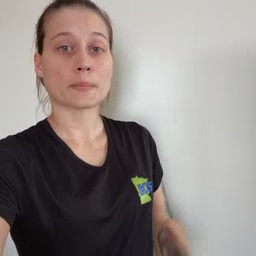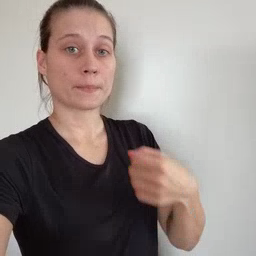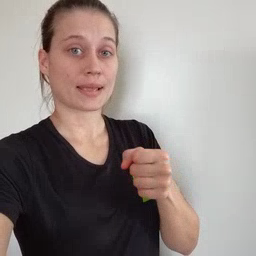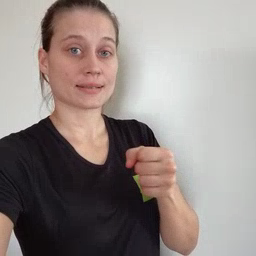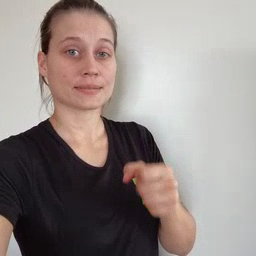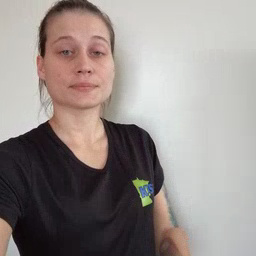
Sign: make